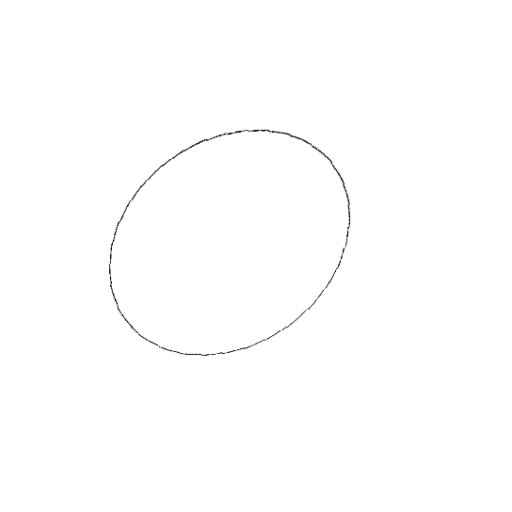
Crossing number: 0